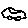
Label: car